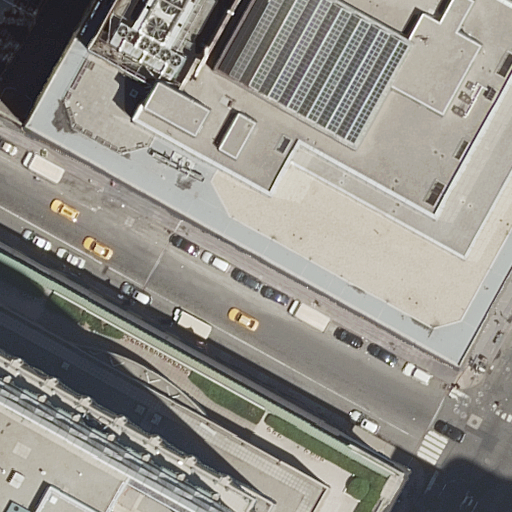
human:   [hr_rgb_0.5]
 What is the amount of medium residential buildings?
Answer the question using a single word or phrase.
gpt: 1

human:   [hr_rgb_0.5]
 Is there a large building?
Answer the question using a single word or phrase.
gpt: yes

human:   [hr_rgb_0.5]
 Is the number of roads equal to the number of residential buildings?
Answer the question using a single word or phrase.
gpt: no

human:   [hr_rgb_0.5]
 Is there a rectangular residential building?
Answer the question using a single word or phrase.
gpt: yes

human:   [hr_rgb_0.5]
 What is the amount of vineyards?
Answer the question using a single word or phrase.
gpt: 0

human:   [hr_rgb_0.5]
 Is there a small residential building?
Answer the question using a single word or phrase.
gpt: no

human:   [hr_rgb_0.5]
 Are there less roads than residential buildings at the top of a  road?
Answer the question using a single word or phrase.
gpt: no

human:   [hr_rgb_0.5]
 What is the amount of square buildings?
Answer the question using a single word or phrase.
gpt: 0

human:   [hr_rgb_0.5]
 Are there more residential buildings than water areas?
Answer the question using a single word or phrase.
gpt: yes

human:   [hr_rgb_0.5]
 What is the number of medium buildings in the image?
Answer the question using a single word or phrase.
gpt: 1

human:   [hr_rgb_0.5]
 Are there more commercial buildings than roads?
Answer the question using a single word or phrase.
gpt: no

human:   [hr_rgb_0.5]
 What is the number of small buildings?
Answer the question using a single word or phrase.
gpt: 0

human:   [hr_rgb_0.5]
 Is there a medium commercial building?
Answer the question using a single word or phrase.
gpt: no

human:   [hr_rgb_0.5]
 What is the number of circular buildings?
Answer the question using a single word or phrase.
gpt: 0

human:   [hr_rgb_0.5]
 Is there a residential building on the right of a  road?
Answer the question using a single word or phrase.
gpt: yes

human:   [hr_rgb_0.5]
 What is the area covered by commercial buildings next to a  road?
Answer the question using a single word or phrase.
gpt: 0m2

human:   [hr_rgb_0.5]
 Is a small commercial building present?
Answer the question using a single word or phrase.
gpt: no

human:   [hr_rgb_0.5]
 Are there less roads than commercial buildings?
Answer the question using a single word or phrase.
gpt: no

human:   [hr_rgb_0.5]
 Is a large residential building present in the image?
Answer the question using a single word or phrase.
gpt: yes

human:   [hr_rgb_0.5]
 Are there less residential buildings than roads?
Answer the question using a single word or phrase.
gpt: yes

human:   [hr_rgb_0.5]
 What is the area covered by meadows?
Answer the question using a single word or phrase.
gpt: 0m2

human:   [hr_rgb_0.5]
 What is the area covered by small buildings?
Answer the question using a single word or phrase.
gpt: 0m2

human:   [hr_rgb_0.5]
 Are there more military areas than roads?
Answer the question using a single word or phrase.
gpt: no

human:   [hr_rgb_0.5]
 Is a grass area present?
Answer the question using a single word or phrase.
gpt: no

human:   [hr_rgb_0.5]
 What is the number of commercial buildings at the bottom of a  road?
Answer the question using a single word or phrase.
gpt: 0

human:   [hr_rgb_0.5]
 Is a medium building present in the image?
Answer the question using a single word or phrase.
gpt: yes

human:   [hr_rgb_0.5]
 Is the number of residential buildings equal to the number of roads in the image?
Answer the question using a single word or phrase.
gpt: no

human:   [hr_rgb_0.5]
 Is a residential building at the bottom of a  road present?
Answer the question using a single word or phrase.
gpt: no

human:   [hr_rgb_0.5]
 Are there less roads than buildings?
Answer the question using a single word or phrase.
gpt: no

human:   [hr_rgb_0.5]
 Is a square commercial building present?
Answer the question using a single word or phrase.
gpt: no

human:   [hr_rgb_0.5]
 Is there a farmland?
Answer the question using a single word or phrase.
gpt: no

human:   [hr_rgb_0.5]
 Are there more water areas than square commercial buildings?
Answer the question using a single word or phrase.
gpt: no

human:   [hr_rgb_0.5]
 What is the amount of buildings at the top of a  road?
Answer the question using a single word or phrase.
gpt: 2

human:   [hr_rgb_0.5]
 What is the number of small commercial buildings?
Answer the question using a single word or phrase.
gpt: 0

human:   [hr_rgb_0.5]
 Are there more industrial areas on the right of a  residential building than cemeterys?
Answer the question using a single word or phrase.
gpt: no

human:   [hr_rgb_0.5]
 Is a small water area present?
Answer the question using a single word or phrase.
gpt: no